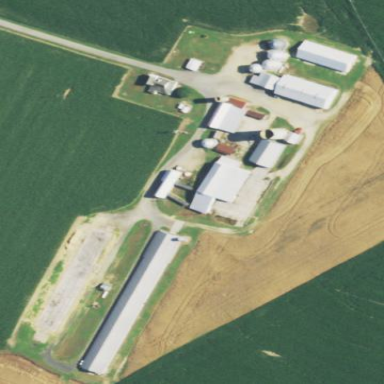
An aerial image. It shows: Farmyard area.